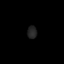
Tissue: skin
Cell type: Epithelial cells
Senescence score: 0.2829
Nuclear area (px): 118
Mean DAPI intensity: 36.051